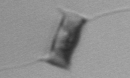
Label: Chaetoceros_similis